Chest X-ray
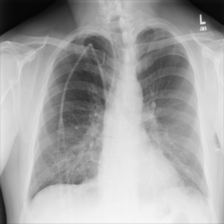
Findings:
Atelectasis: negative
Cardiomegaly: negative
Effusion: negative
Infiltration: negative
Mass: negative
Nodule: positive
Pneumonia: negative
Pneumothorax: negative
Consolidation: negative
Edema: negative
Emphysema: negative
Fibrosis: negative
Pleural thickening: negative
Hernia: negative